Field crop: tomato
Growth stage: 1
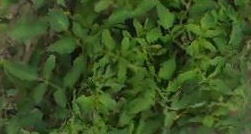
Species: tomato